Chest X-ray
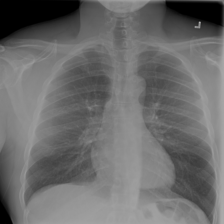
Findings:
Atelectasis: negative
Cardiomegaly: negative
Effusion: negative
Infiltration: negative
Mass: negative
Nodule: negative
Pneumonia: negative
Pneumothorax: negative
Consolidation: negative
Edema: negative
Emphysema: negative
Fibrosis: negative
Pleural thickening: negative
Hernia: negative